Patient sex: M
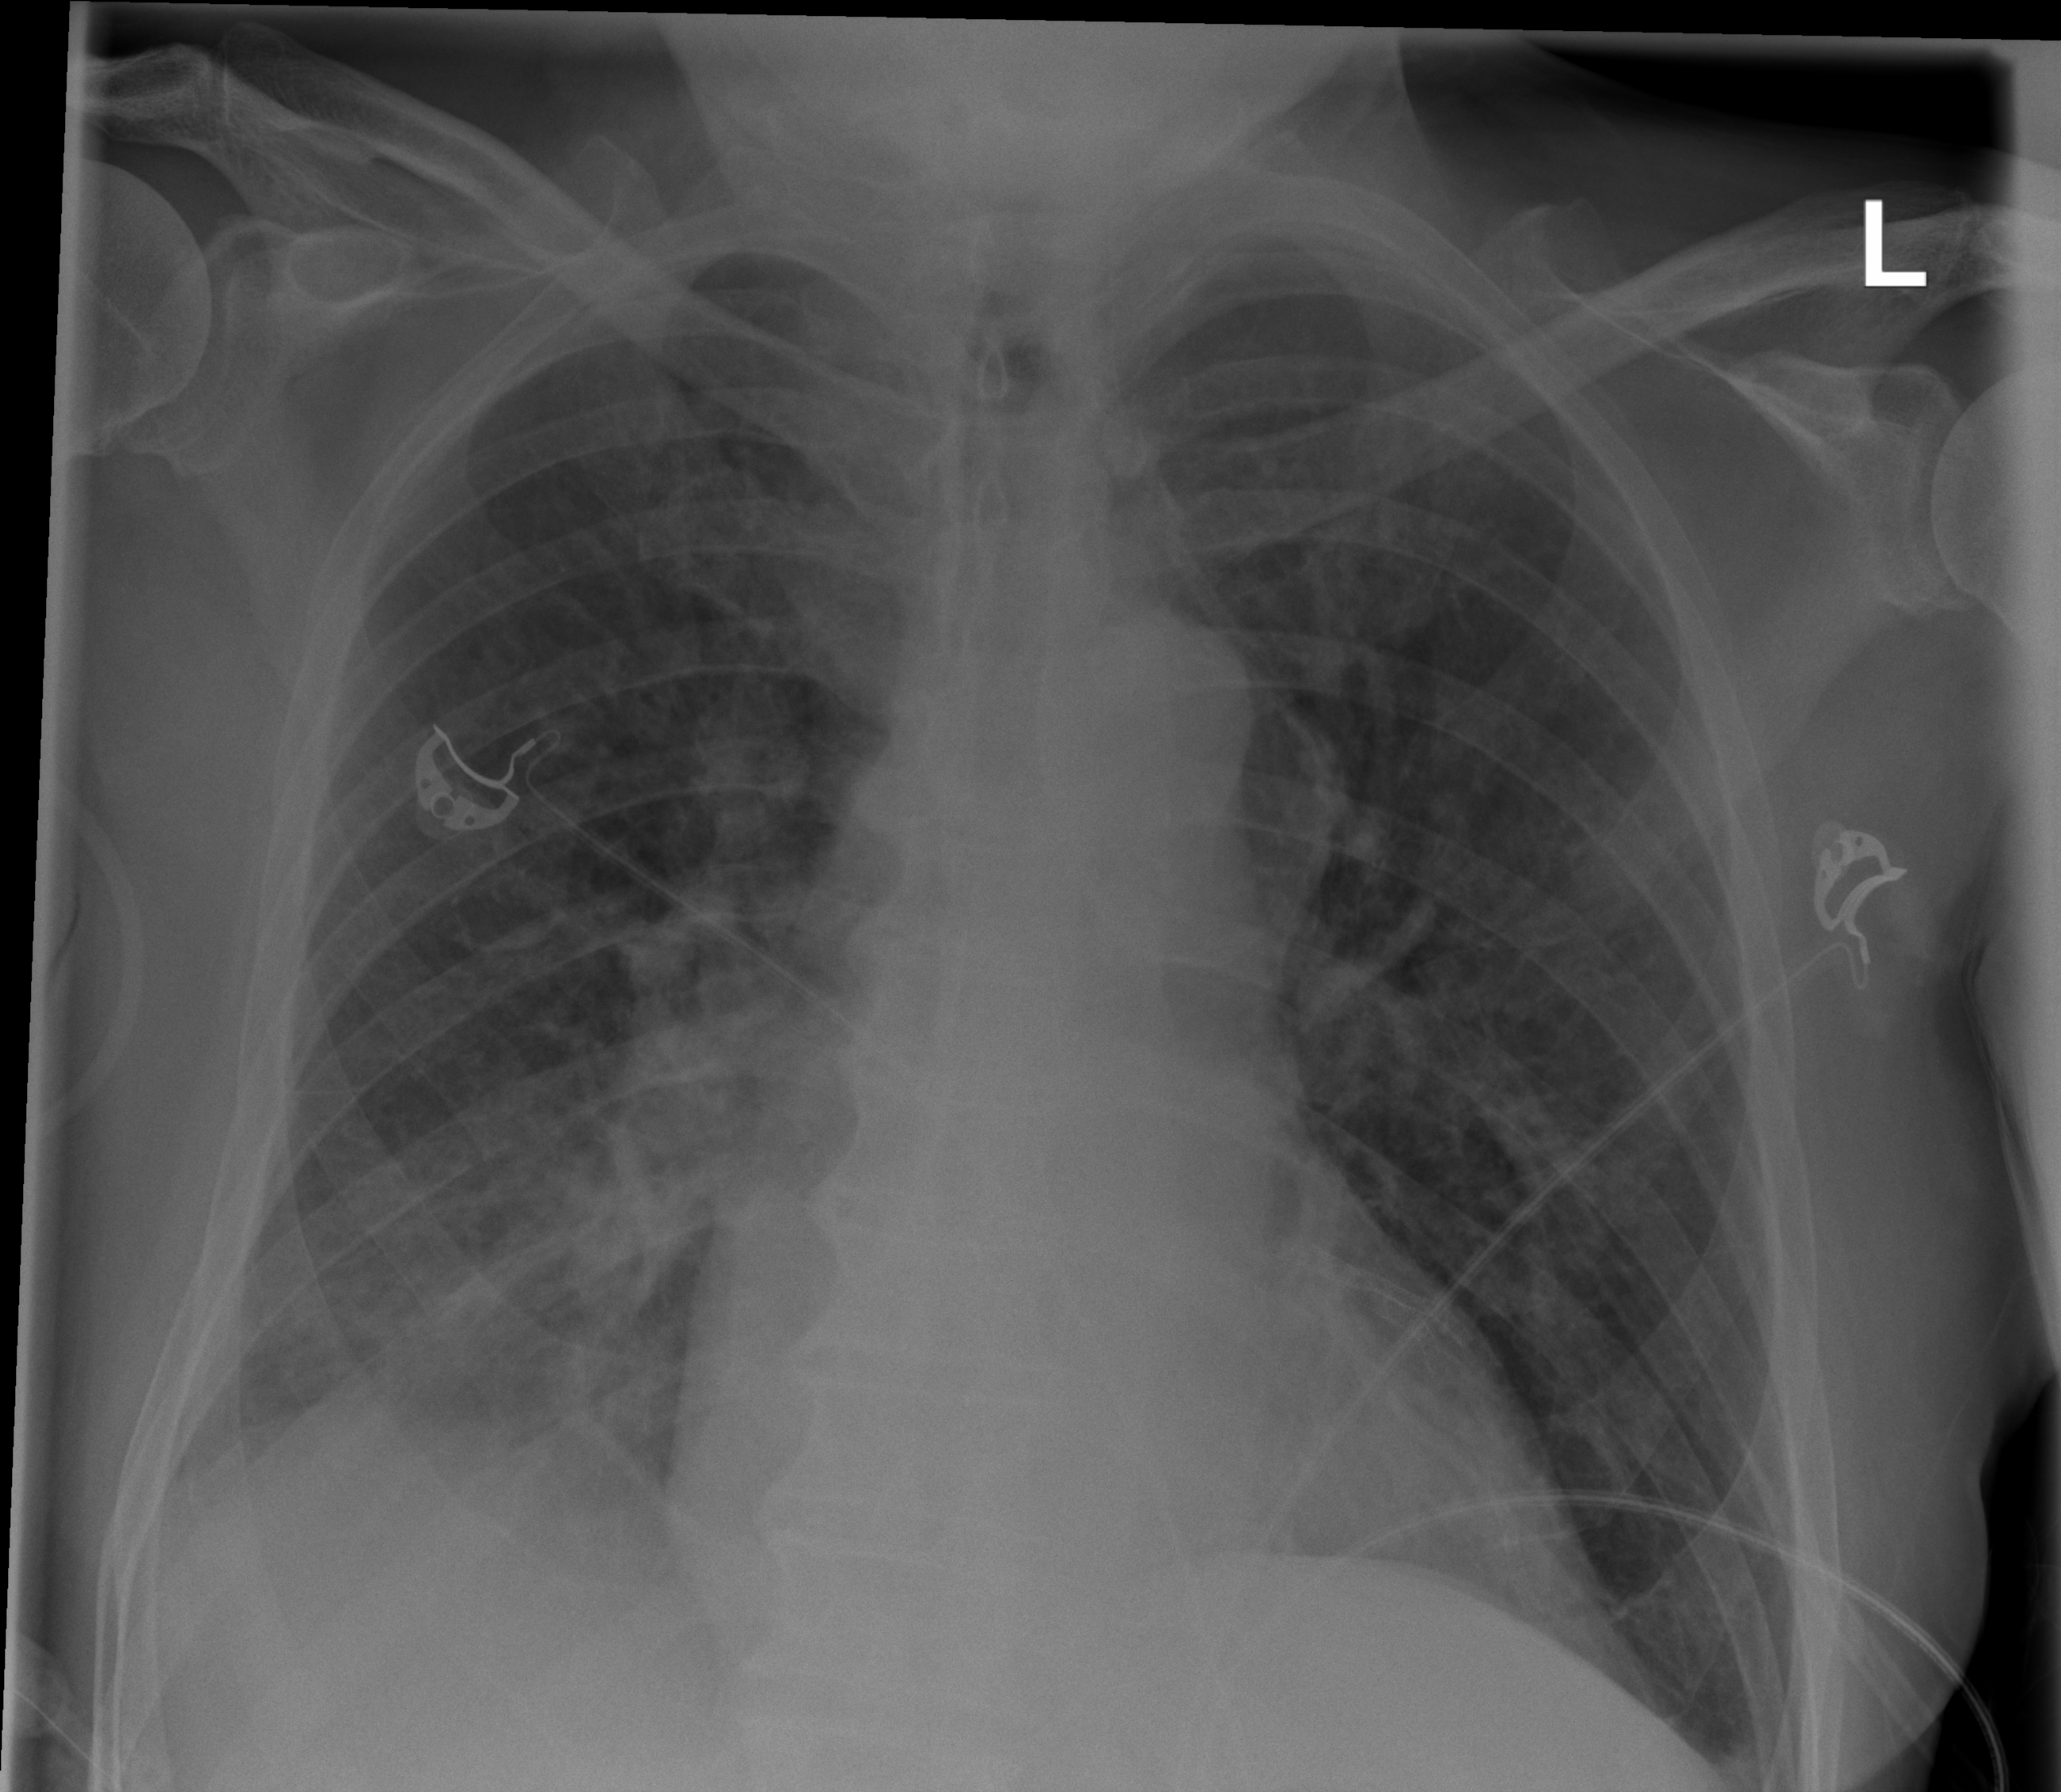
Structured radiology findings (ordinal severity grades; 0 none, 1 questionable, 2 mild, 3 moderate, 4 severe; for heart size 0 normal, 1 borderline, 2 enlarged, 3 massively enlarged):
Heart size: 2
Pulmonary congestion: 1
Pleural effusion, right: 1
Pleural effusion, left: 0
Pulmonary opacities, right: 2
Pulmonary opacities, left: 0
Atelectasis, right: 2
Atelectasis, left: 1